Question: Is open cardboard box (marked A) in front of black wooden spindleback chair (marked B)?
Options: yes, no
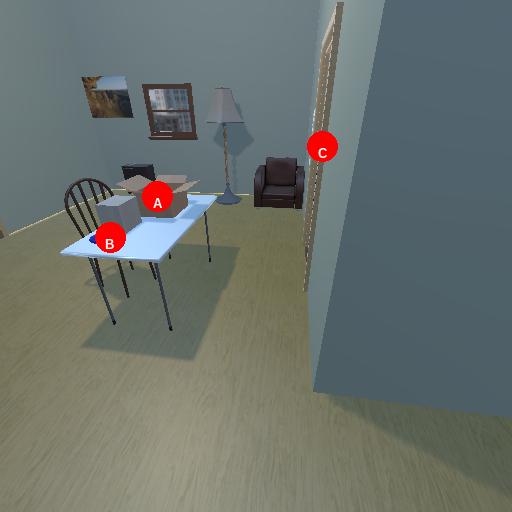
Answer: yes